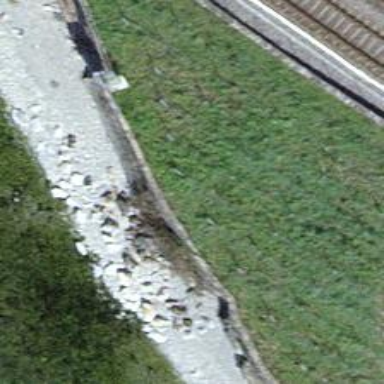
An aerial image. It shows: Retaining wall.